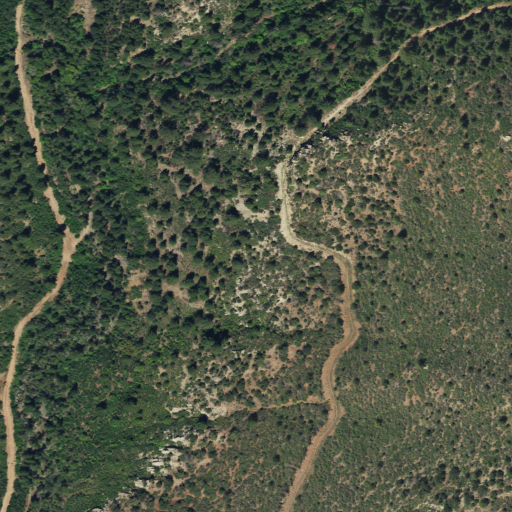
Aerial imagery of plain(s) in Utah named Cliff Dwellers Pasture containing deciduous forest, evergreen forest, mixed forest, and shrub